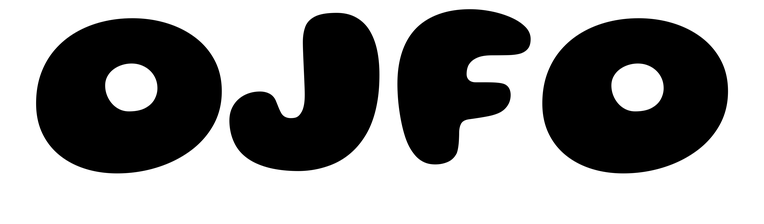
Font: Gluten_ExtraBold